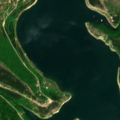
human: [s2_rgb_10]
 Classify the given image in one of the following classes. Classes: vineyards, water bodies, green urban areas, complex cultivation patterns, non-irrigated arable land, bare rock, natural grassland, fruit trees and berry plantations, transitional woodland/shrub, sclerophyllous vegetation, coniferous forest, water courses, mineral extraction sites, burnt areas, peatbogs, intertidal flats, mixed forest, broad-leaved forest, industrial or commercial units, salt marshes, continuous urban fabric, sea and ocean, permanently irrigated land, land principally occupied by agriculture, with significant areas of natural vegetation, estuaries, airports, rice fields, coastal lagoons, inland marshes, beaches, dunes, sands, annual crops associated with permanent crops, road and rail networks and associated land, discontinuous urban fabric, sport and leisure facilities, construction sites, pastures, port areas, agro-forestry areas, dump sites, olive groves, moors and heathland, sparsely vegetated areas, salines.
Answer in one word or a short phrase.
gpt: land principally occupied by agriculture, with significant areas of natural vegetation, mixed forest, transitional woodland/shrub, water bodies